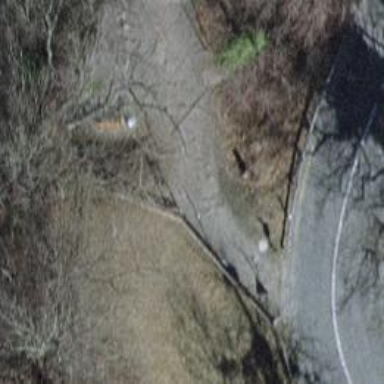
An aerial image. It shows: Bench.